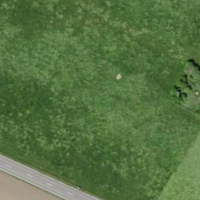
EUNIS habitat code: 24
Species observed at this site:
Convolvulus arvensis